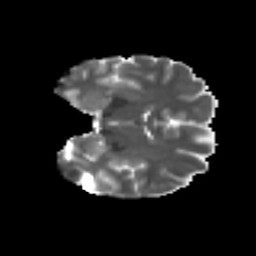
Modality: T2w
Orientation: coronal
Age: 36
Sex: female
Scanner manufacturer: ge
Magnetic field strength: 3 T
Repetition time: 7.8 s
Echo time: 0.0606 s